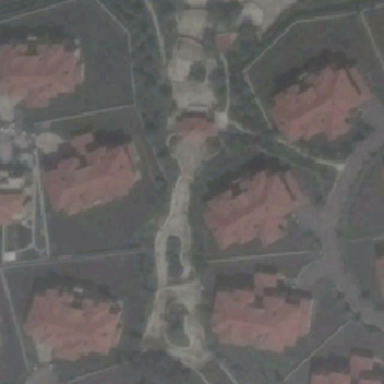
One red house leads a winding grey road .